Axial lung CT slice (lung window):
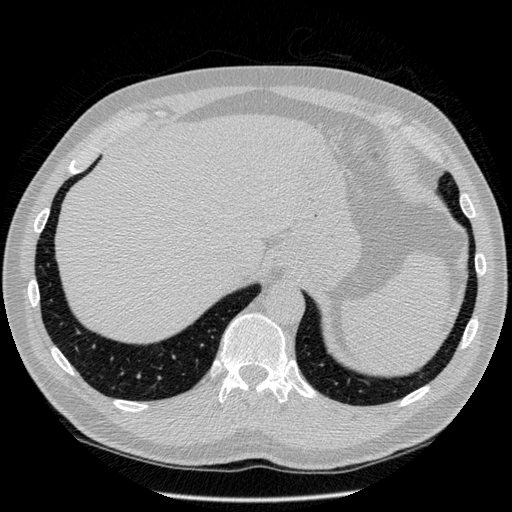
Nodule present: no